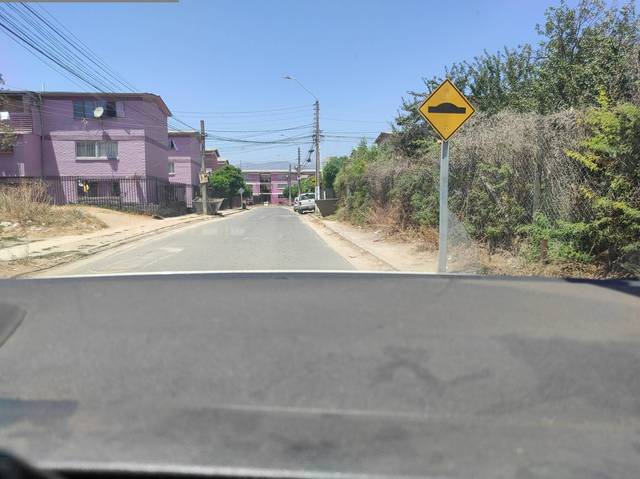
Region: Chile
Coordinates: -32.999, -71.276